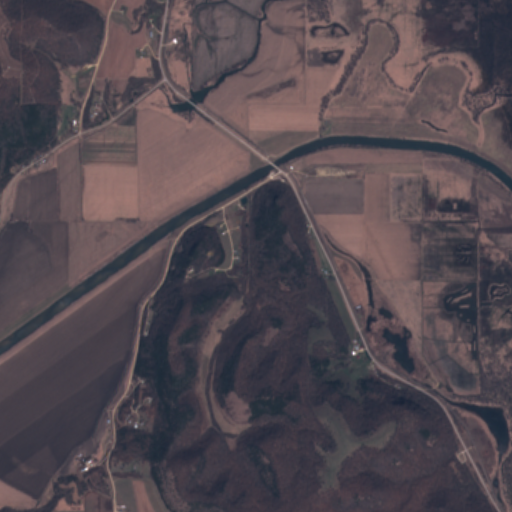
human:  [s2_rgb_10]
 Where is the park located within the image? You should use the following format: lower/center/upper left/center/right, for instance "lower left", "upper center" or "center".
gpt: The park is located in the upper left of the image.
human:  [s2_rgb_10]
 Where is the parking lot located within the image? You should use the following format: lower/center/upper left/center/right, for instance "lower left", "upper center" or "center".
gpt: The parking lot is located in the center of the image.
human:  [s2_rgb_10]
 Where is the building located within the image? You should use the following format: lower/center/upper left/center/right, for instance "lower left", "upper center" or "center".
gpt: The building is located in the upper left of the image.
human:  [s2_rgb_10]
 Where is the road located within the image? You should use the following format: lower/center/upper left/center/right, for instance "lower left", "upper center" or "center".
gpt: There is no road in the image.